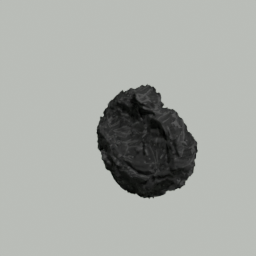
Label: nature